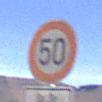
Verkehrszeichen: Geschwindigkeit50
Zusatzzeichen unten: ZeitangabenMitBeschraenkungAufWochentage9
Umgebung: Outdoor, Nature
Tageszeit: Midday
Wetter: Clear
Licht: Natural
Jahreszeit: NotSpecified
Kontrast: HighContrast